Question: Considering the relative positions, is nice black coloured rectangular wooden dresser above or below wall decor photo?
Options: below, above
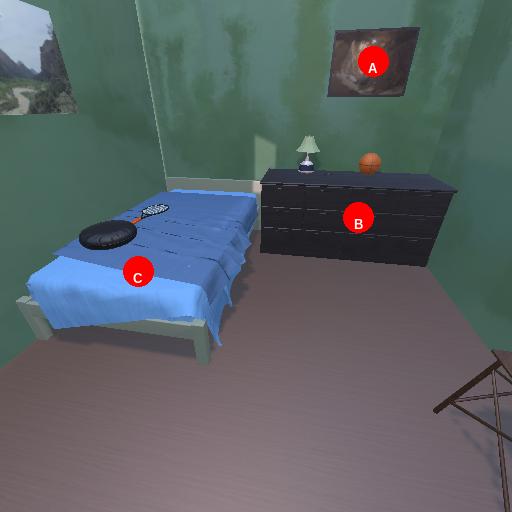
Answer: below